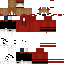
A female human skin with medium skin, wearing brown long hair dressed in a red hoodie and red pants, featuring a closed mouth.